Question: I have a very strange problem with Maven and the Eclipse WTP. I have a multi-module project, let's call it 'project'. It consists of two modules 'project-base' and 'project-web'. I have the workspace resolution enabled (and it works fine with several other very similar Maven projects).
'project-base' is a dependency of 'project-web' and it's normally deployed as a jar file. But for several days, it keeps being deployed as a class folder in my local Tomcat, as you can see here:

Therefore, my Tomcat does not recognize any of my class files in there, because it expects them to be jars, not folder.
The '-tests' suffix comes from the need to have the test from base in my web project. I don't think this is the problem.
'project-web' has three dependencies being resolved from the workspace. Two of them are deployed correctly, as jar, but the third one is not.
'project-base''s pom.xml is shown here:
'''
<project xmlns="http://maven.apache.org/POM/4.0.0" xmlns:xsi="http://www.w3.org/2001/XMLSchema-instance"
xsi:schemaLocation="http://maven.apache.org/POM/4.0.0 http://maven.apache.org/xsd/maven-4.0.0.xsd">
<modelVersion>4.0.0</modelVersion>
<parent>
<artifactId>project</artifactId>
<groupId>com.company.project</groupId>
<version>4.0.0</version>
</parent>
<artifactId>project-base</artifactId>
<name>projectBase</name>
<packaging>jar</packaging>
<properties>
<project.build.sourceEncoding>windows-1251</project.build.sourceEncoding>
</properties>
<build>
<plugins>
<plugin>
<groupId>org.apache.maven.plugins</groupId>
<artifactId>maven-jar-plugin</artifactId>
<version>2.3.2</version>
<executions>
<execution>
<goals>
<goal>jar</goal>
<goal>test-jar</goal>
</goals>
</execution>
</executions>
</plugin>
<plugin>
<artifactId>maven-compiler-plugin</artifactId>
<configuration>
<source>1.6</source>
<target>1.6</target>
</configuration>
</plugin>
<plugin>
<groupId>org.apache.maven.plugins</groupId>
<artifactId>maven-site-plugin</artifactId>
<version>3.0</version>
</plugin>
<plugin>
<groupId>org.apache.maven.plugins</groupId>
<artifactId>maven-project-info-reports-plugin</artifactId>
<version>2.4</version>
</plugin>
</plugins>
</build>
</project>
'''
The dependency 'project-base' as it is defined in 'project-web' looks like this:
'''
<dependency>
<groupId>com.company.project</groupId>
<artifactId>project-base</artifactId>
<version>${project.version}</version>
</dependency>
<dependency>
<groupId>com.company.project</groupId>
<artifactId>project-base</artifactId>
<version>${project.version}</version>
<type>test-jar</type>
<scope>test</scope>
</dependency>
'''
I don't have an idea why one dependency is deployed in such a strange way and I don't know how to fix this. I cleaned the projects, the tomcat, redeployed the web project, purged my whole Maven repository, checked out the whole project fresh from VCS, nothing helped.
What could cause Eclipse WTP to deploy this dependency as a folder instead of a jar file?
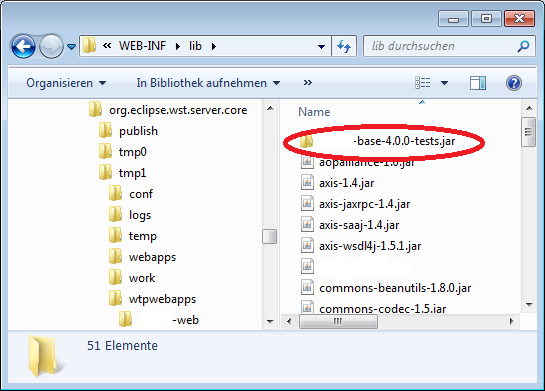
Answer: I ultimately solved my problem: I had problems with the properties section for the 'project-base' project. I could not save it, as Eclipse mentioned, the current page does contain errors.
I then looked into the settings file '.settings/org.eclipse.wst.common.component'. It was completely empty (I don't know why). I then added the following block:
'''
<?xml version="1.0" encoding="UTF-8"?>
<project-modules id="moduleCoreId" project-version="1.5.0">
<wb-module deploy-name="project-base">
<wb-resource deploy-path="/" source-path="/src/main/java"/>
<wb-resource deploy-path="/" source-path="/src/main/resources"/>
</wb-module>
</project-modules>
'''
After this, the settings page is accessible again and the JAR is assembled correctly. Workspace resolution does work, too.